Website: home-depot
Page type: customer-info-address
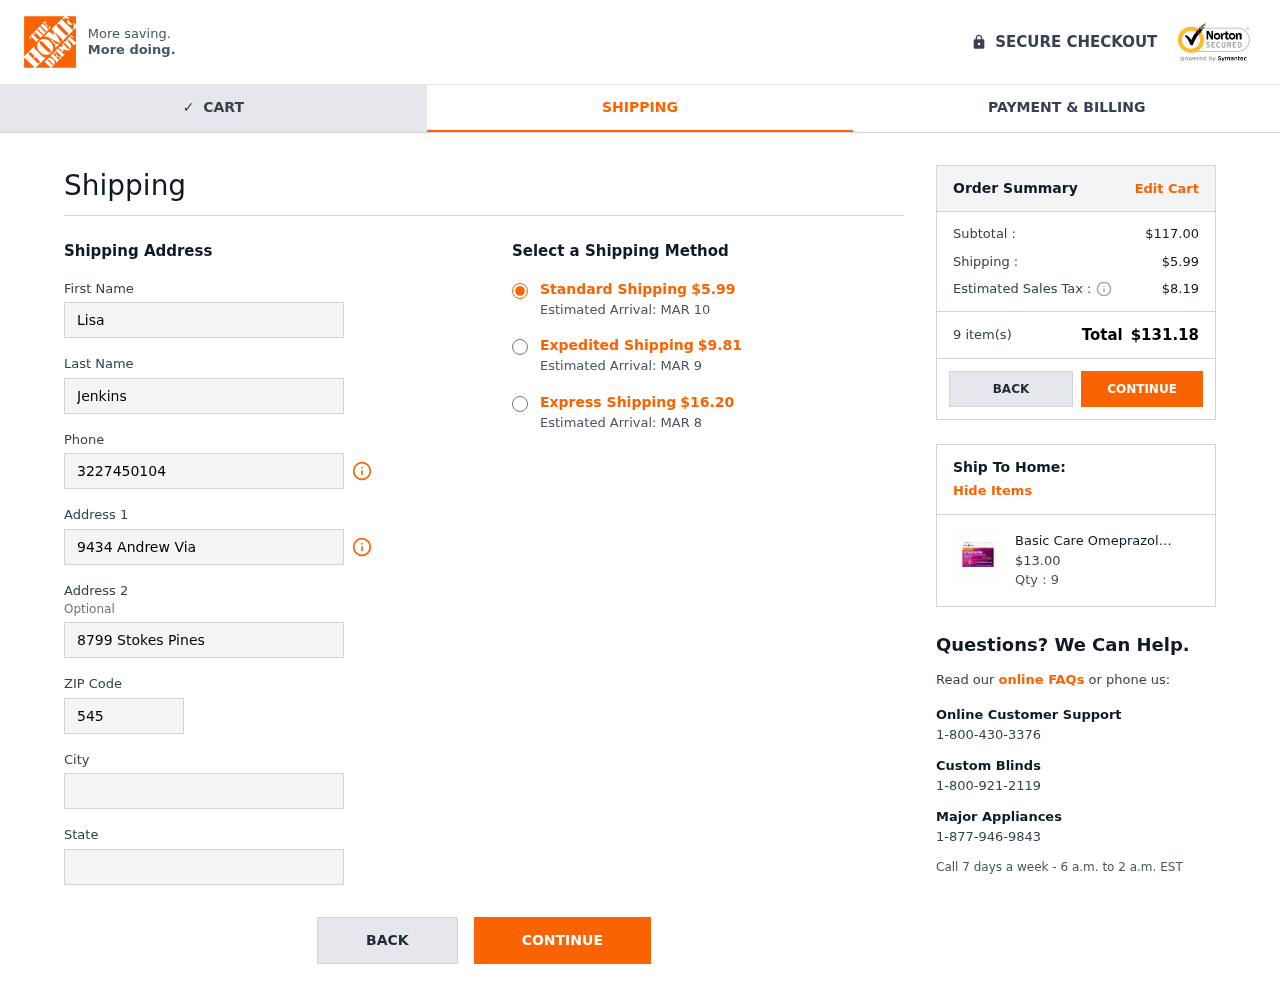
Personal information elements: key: PII_CITY
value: Port Anthonyfort
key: PII_FIRSTNAME
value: Lisa
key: PII_LASTNAME
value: Jenkins
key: PII_PHONE
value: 3227450104
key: PII_POSTCODE
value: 54577
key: PII_STATE
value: Minnesota
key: PII_STREET
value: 9434 Andrew Via
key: PII_STREET2
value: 8799 Stokes Pines
Product elements: key: PRODUCT1_NAME
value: Basic Care Omeprazole Orally Disintegrating Tablets, Strawberry Flavor, 14 Count
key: PRODUCT1_PRICE
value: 13
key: PRODUCT1_QUANTITY
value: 9
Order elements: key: ORDER_SHIPPING_COST
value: $5.99
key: ORDER_DELIVERY_DATE
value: Estimated Arrival: MAR 10
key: ORDER_SHIPPING_COST_EXPEDITED
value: $9.81
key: ORDER_DELIVERY_DATE_EXPEDITED
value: Estimated Arrival: MAR 9
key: ORDER_SHIPPING_COST_EXPRESS
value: $16.20
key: ORDER_DELIVERY_DATE_EXPRESS
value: Estimated Arrival: MAR 8
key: ORDER_SUBTOTAL
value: $117.00
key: ORDER_TAX
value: $8.19
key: ORDER_NUM_ITEMS
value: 9 item(s)
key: ORDER_TOTAL
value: $131.18